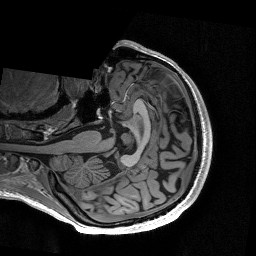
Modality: T1w
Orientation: axial
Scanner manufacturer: siemens
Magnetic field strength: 3 T
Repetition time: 2.53 s
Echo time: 0.00267 s